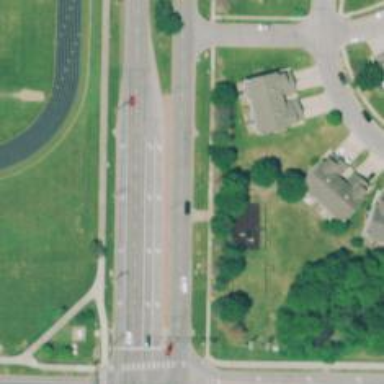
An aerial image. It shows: Road marking featuring gore chevron.